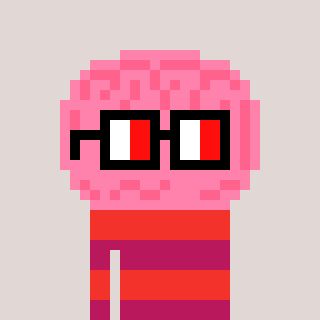
a pixel art character with square glasses with black frames and red eyes, a brain-shaped head and a darkpink-colored body on a warm background